【题型】填空题　【知识点】向量　【难度】medium
如图，在四边形 \(ABCD\) 中，\(G\) 为对角线 \(AC\) 与 \(BD\) 中点连线 \(MN\) 的中点，\(O\) 为对角线 \(AC\) 与 \(BD\) 的交点，用 \(\overrightarrow{OA}\)，\(\overrightarrow{OB}\)，\(\overrightarrow{OC}\)，\(\overrightarrow{OD}\) 的线性组合表示向量 \(\overrightarrow{OG}\) 为：\(\overrightarrow{OG} = \underline{\quad\quad\quad}\).

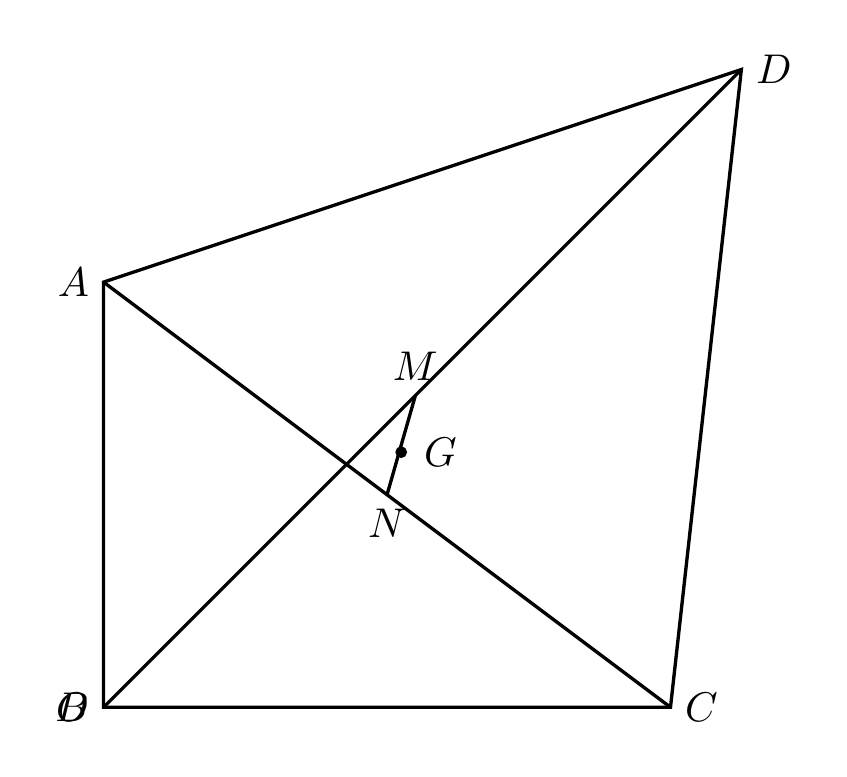
【解答】
【答案】\(\frac{1}{4}\left(\overrightarrow{OA} + \overrightarrow{OB} + \overrightarrow{OC} + \overrightarrow{OD}\right)\)

【分析】根据题意利用中点的性质结合向量的加法运算法则分析求解.

【详解】因为 \(G\) 为 \(MN\) 的中点，则 \(\overrightarrow{OG} = \frac{1}{2}\overrightarrow{ON} + \frac{1}{2}\overrightarrow{OM}\)，

又因为 \(M\)，\(N\) 分别为 \(BD\)，\(AC\) 的中点，则 \(\overrightarrow{ON} = \frac{1}{2}\overrightarrow{OA} + \frac{1}{2}\overrightarrow{OC}\)，\(\overrightarrow{OM} = \frac{1}{2}\overrightarrow{OB} + \frac{1}{2}\overrightarrow{OD}\)，

所以 \(\overrightarrow{OG} = \frac{1}{2}\left(\frac{1}{2}\overrightarrow{OA} + \frac{1}{2}\overrightarrow{OC}\right) + \frac{1}{2}\left(\frac{1}{2}\overrightarrow{OB} + \frac{1}{2}\overrightarrow{OD}\right) = \frac{1}{4}\left(\overrightarrow{OA} + \overrightarrow{OB} + \overrightarrow{OC} + \overrightarrow{OD}\right)\).

故答案为：\(\frac{1}{4}\left(\overrightarrow{OA} + \overrightarrow{OB} + \overrightarrow{OC} + \overrightarrow{OD}\right)\).